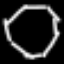
Label: octagon